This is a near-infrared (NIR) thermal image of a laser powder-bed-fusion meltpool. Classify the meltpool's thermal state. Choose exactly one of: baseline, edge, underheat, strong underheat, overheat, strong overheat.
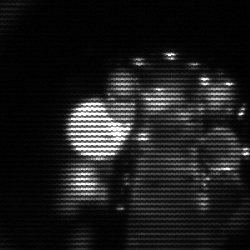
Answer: baseline